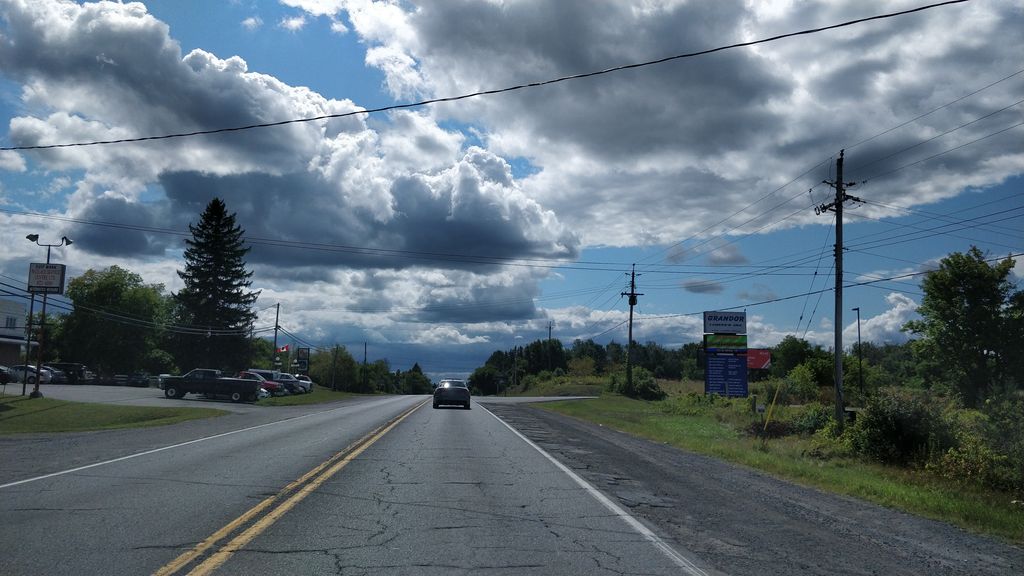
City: ottawa-gatineau